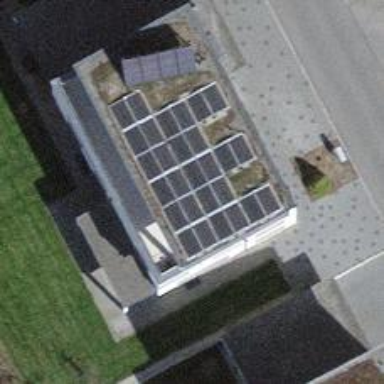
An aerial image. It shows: Solar power generator.